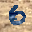
Label: 6